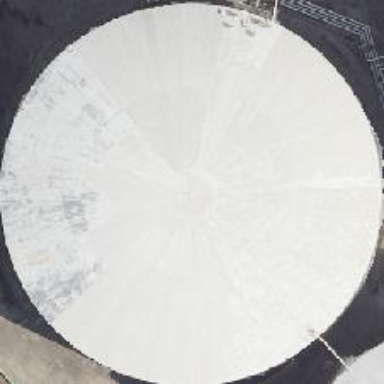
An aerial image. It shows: Storage tank which is man-made.